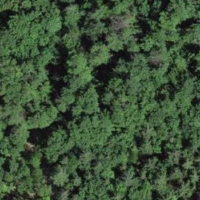
EUNIS habitat code: 41
Species observed at this site:
Capreolus capreolus